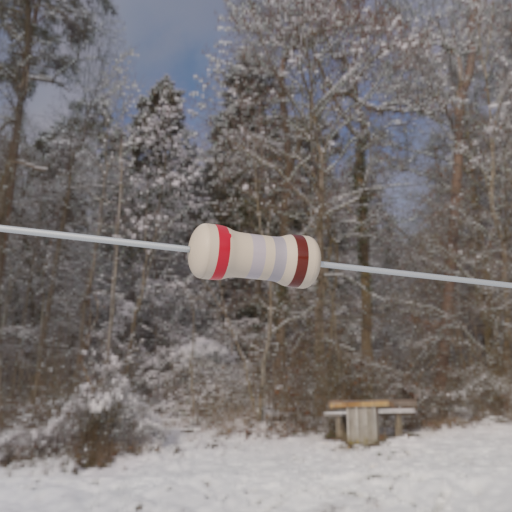
Resistor colour bands (in order): red, silver, silver, brown